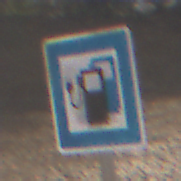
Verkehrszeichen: LadestationFuerElektrofahrzeuge
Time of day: MorningAfternoon
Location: Outdoor (Nature)
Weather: PartlyCloudy
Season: NotSpecified
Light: Natural